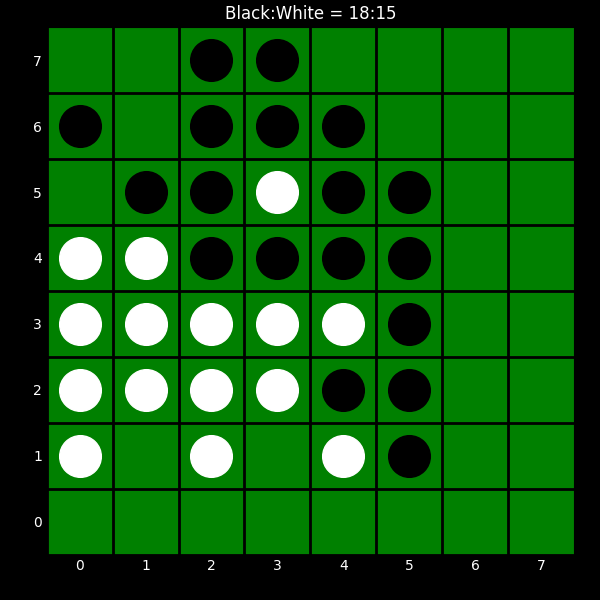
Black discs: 18
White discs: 15